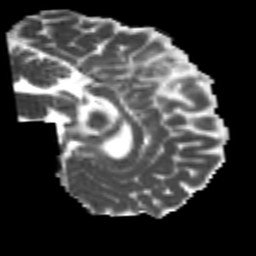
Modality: MD
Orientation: sagittal
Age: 25
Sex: male
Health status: healthy
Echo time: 0.074 s